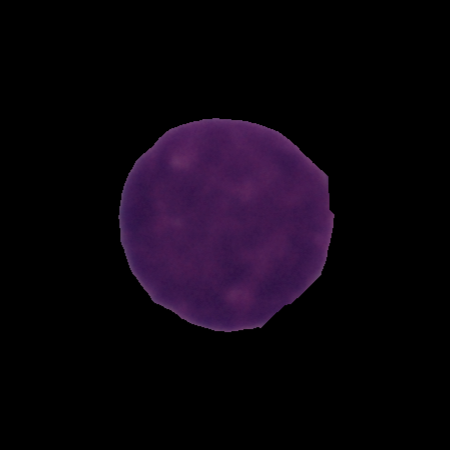
Label: cancer